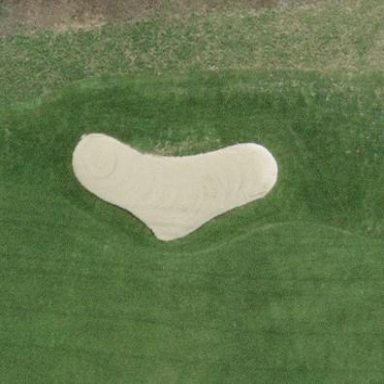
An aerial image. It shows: Golf bunker filled with natural sand.